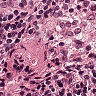
Metastatic tissue present: no